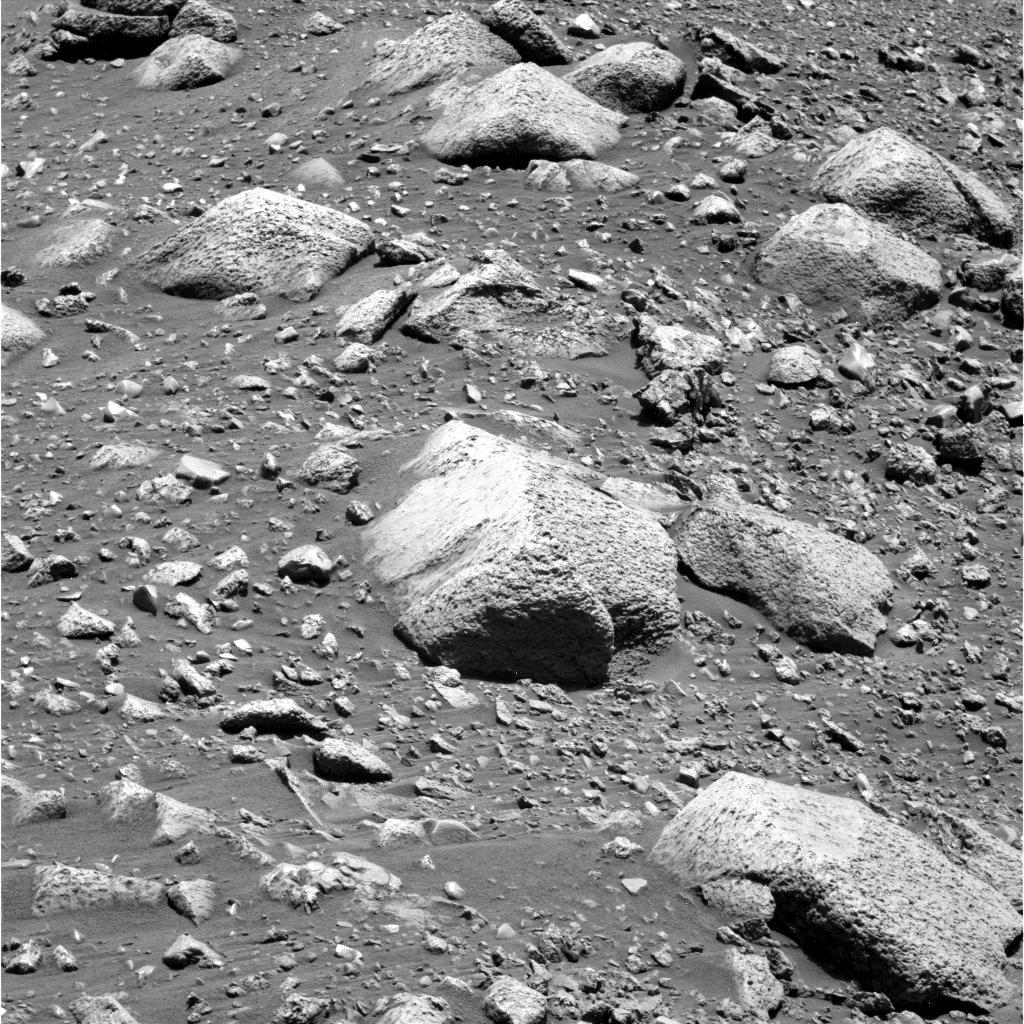
Terrain classes present: Bedrock, Gravel / Sand / Soil, Rock, Shadow